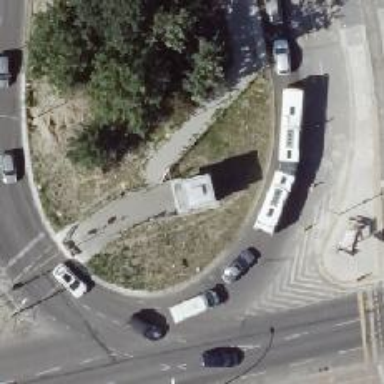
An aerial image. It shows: Footway passing through tunnel.